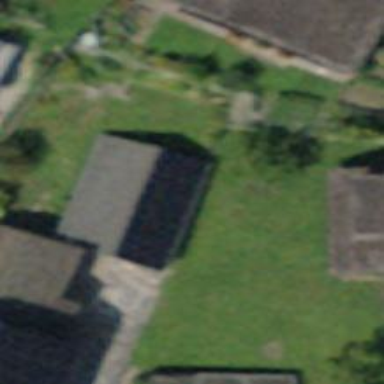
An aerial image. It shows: View of roof of building.